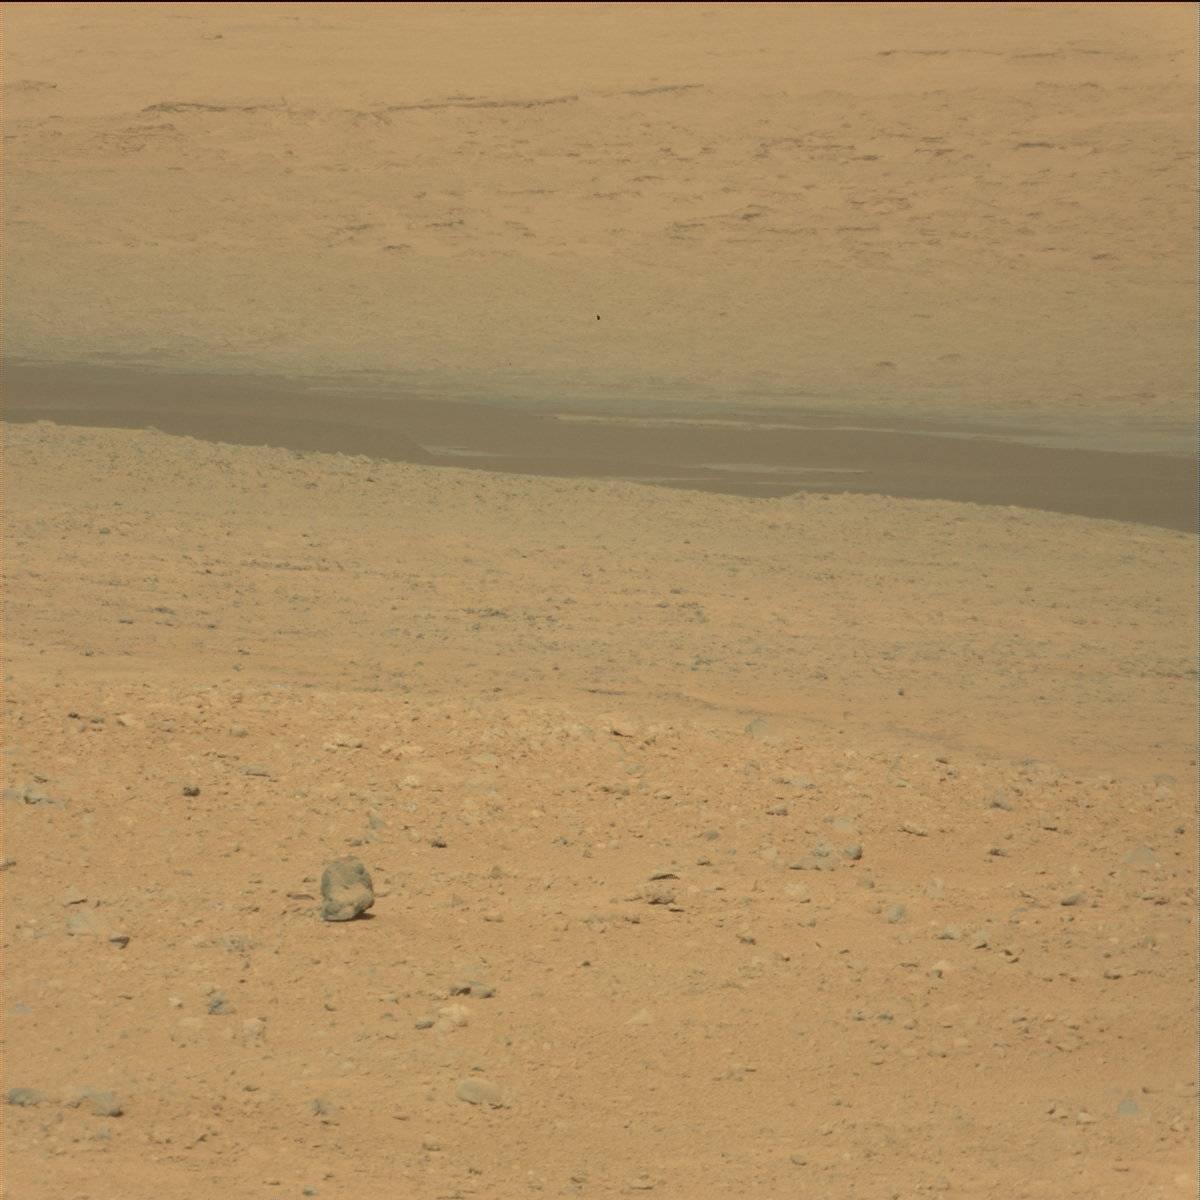
Terrain classes present: Bedrock, Ridge, Rock, Sand / Soil